Question:
I can't see the value of the pointer array in the debugging window as pictured. I have to go down to the main function to see the array values. Is there a way to see the array values in the function?
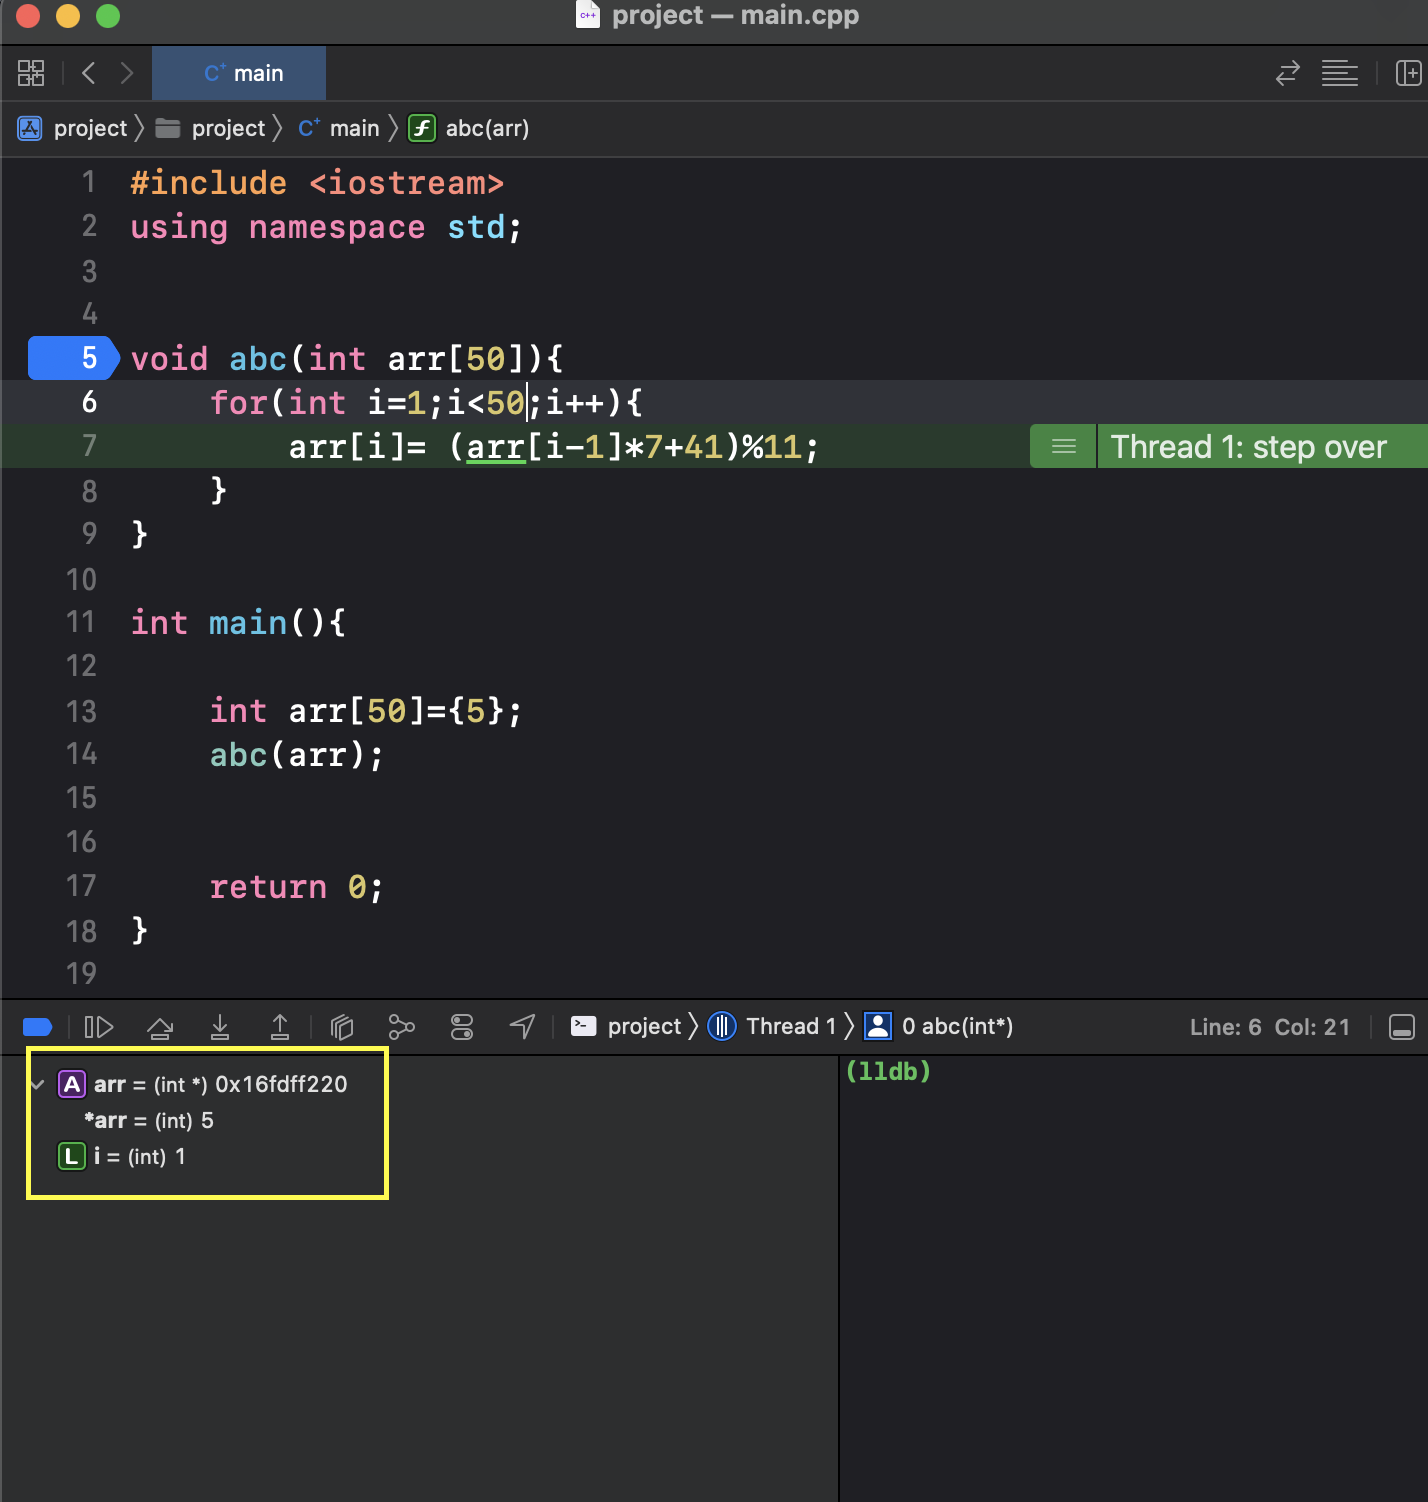
Answer: As noted in <URL>' prompt:
'''
(lldb) parray 50 arr
(int *) $36 = 0x00007ff7bfeff280 {
(int) [0] = 5
(int) [1] = 10
(int) [2] = 1
(int) [3] = 4
(int) [4] = 3
(int) [5] = 7
...
'''
Or you can manually add an expression '*(int(*)[50])arr' in the "variables view":
<URL>
Probably needless to say, but you can also 'p *(int(*)[50])arr' at the '(lldb)' prompt.